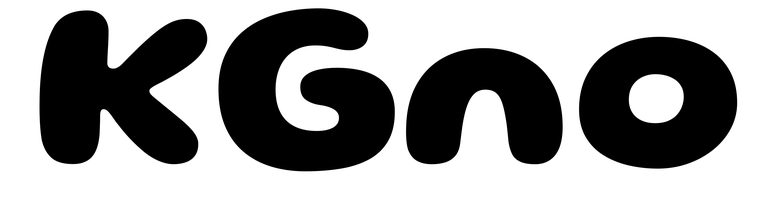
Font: Gluten_Bold